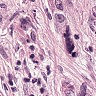
Metastatic tissue present: yes